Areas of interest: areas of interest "Skating Rink"
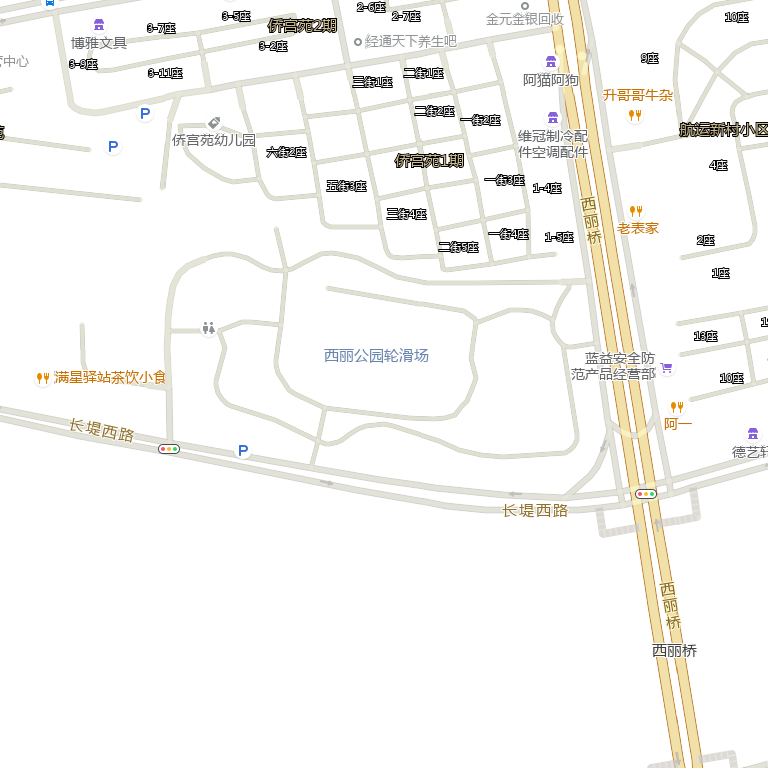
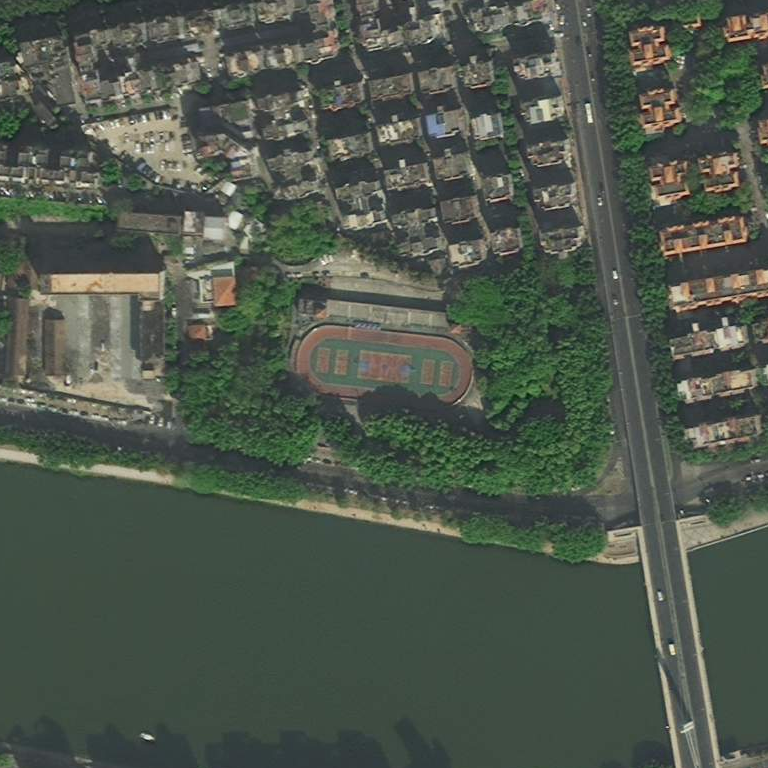